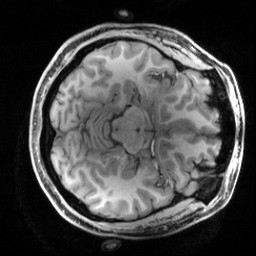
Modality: T1w
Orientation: axial
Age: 27
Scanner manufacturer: siemens
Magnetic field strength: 3 T
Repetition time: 2.5 s
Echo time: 0.00444 s